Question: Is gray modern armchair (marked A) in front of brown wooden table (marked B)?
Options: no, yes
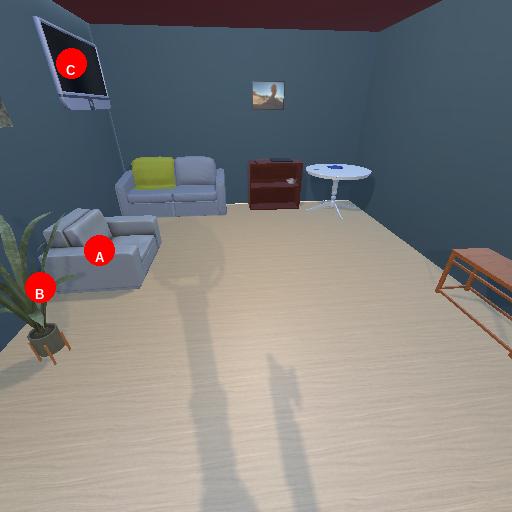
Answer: no